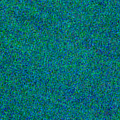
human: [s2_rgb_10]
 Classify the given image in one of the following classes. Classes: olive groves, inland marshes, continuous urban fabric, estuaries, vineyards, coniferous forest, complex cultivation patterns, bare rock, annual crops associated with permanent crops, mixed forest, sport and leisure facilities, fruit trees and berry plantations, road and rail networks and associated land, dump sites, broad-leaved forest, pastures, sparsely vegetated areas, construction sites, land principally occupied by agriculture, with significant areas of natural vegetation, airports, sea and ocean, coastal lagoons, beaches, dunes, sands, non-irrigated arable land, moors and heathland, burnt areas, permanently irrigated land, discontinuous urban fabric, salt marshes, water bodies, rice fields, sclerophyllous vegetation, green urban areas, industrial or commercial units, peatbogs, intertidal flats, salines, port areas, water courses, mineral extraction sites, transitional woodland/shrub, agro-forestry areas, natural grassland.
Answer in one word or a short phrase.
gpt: sea and ocean